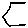
Label: hexagon